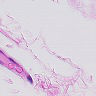
Metastatic tissue present: no